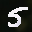
Label: 5